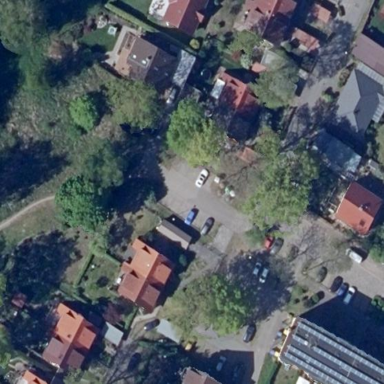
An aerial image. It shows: Parking area with surface.